Question: I tried to add appbar with WP8.1 using html5
and I use this link to guide me
<URL>
But it shows me this problem (a bug) with no error, as you see the image.

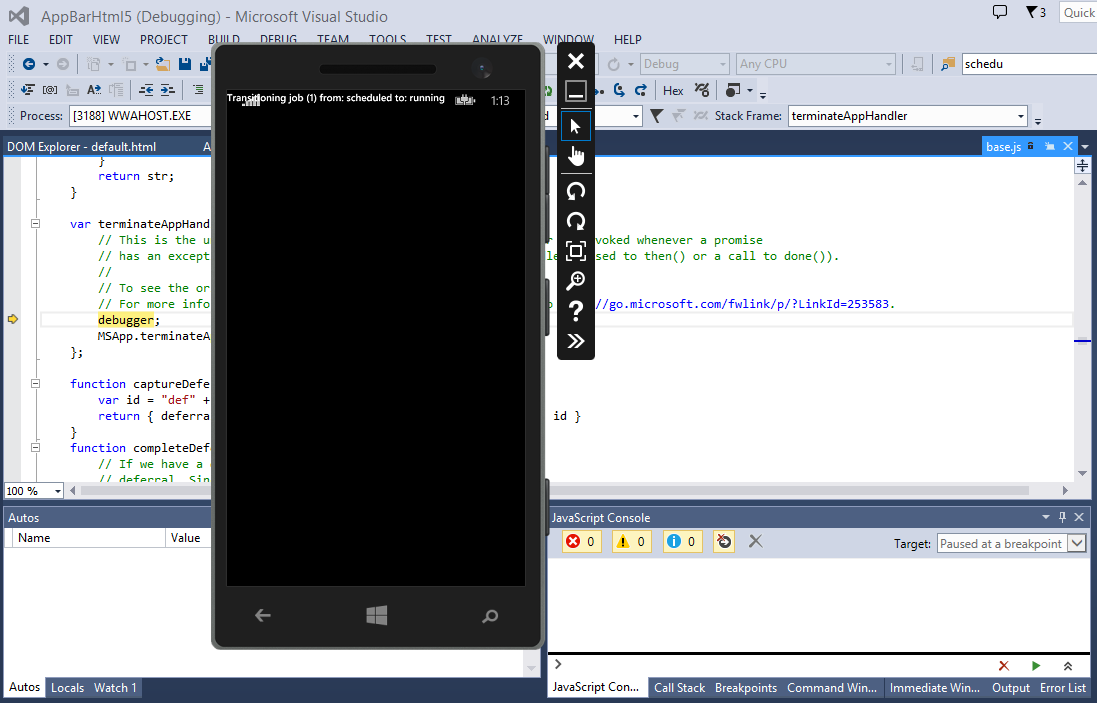
Answer: this is my solution
page default.html
'''
<!DOCTYPE html>
<html>
<head>
<meta charset="utf-8" />
<title>CheckCnxInternet</title>
<!-- WinJS references -->
<!-- At runtime, ui-themed.css resolves to ui-themed.light.css or ui-themed.dark.css
based on the user's theme setting. This is part of the MRT resource loading functionality. -->
<link href="/css/ui-themed.css" rel="stylesheet" />
<script src="//Microsoft.Phone.WinJS.2.1/js/base.js"></script>
<script src="//Microsoft.Phone.WinJS.2.1/js/ui.js"></script>
<!-- CheckCnxInternet references -->
<link href="/css/default.css" rel="stylesheet" />
<script src="/js/default.js"></script>
<script src="/js/Appbar.js"></script>
</head>
<body class="phone">
<!-- Create AppBar -->
<!-- BEGINTEMPLATE: Template code for an AppBar -->
<div id="createAppBar" data-win-control="WinJS.UI.AppBar" data-win-options="{closedDisplayMode:'minimal'}">
<button data-win-control="WinJS.UI.AppBarCommand" data-win-options="{id:'cmdAdd',label:'Add',icon:'add',tooltip:'Add item'}"></button>
<button data-win-control="WinJS.UI.AppBarCommand" data-win-options="{id:'cmdRemove',label:'Remove',icon:'remove',tooltip:'Remove item'}"></button>
<button data-win-control="WinJS.UI.AppBarCommand" data-win-options="{id:'cmdEdit',label:'Edit',icon:'edit',tooltip:'Edit item'}"></button>
<button data-win-control="WinJS.UI.AppBarCommand" data-win-options="{id:'cmdCamera',label:'Camera',icon:'camera',section:'selection',tooltip:'Take a picture'}"></button>
</div>
<!-- ENDTEMPLATE -->
</body>
</html>
'''
for the default.js let it with no modifcation,
no code of Appbar.js
'''
(function () {
"use strict";
var appBar;
var cx = new Windows.Networking.Connectivity.NetworkInformation.getInternetConnectionProfile();
var page = WinJS.UI.Pages.define("default.html", {
ready: function (element, options) {
appBar = document.getElementById("createAppBar").winControl;
appBar.getCommandById("cmdAdd").addEventListener("click", doClickAdd, false);
appBar.getCommandById("cmdRemove").addEventListener("click", doClickRemove, false);
appBar.getCommandById("cmdEdit").addEventListener("click", doClickEdit, false);
appBar.getCommandById("cmdCamera").addEventListener("click", doClickCamera, false);
}
});
// Command button functions
function doClickAdd() {
WinJS.log && WinJS.log("Add button pressed", "sample", "status");
}
function doClickRemove() {
WinJS.log && WinJS.log("Remove button pressed", "sample", "status");
}
function doClickEdit() {
WinJS.log && WinJS.log("Edit button pressed", "sample", "status");
}
function doClickCamera() {
WinJS.log && WinJS.log("Camera button pressed", "sample", "status");
}
})();
'''
I hope it helpful :)